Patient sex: M
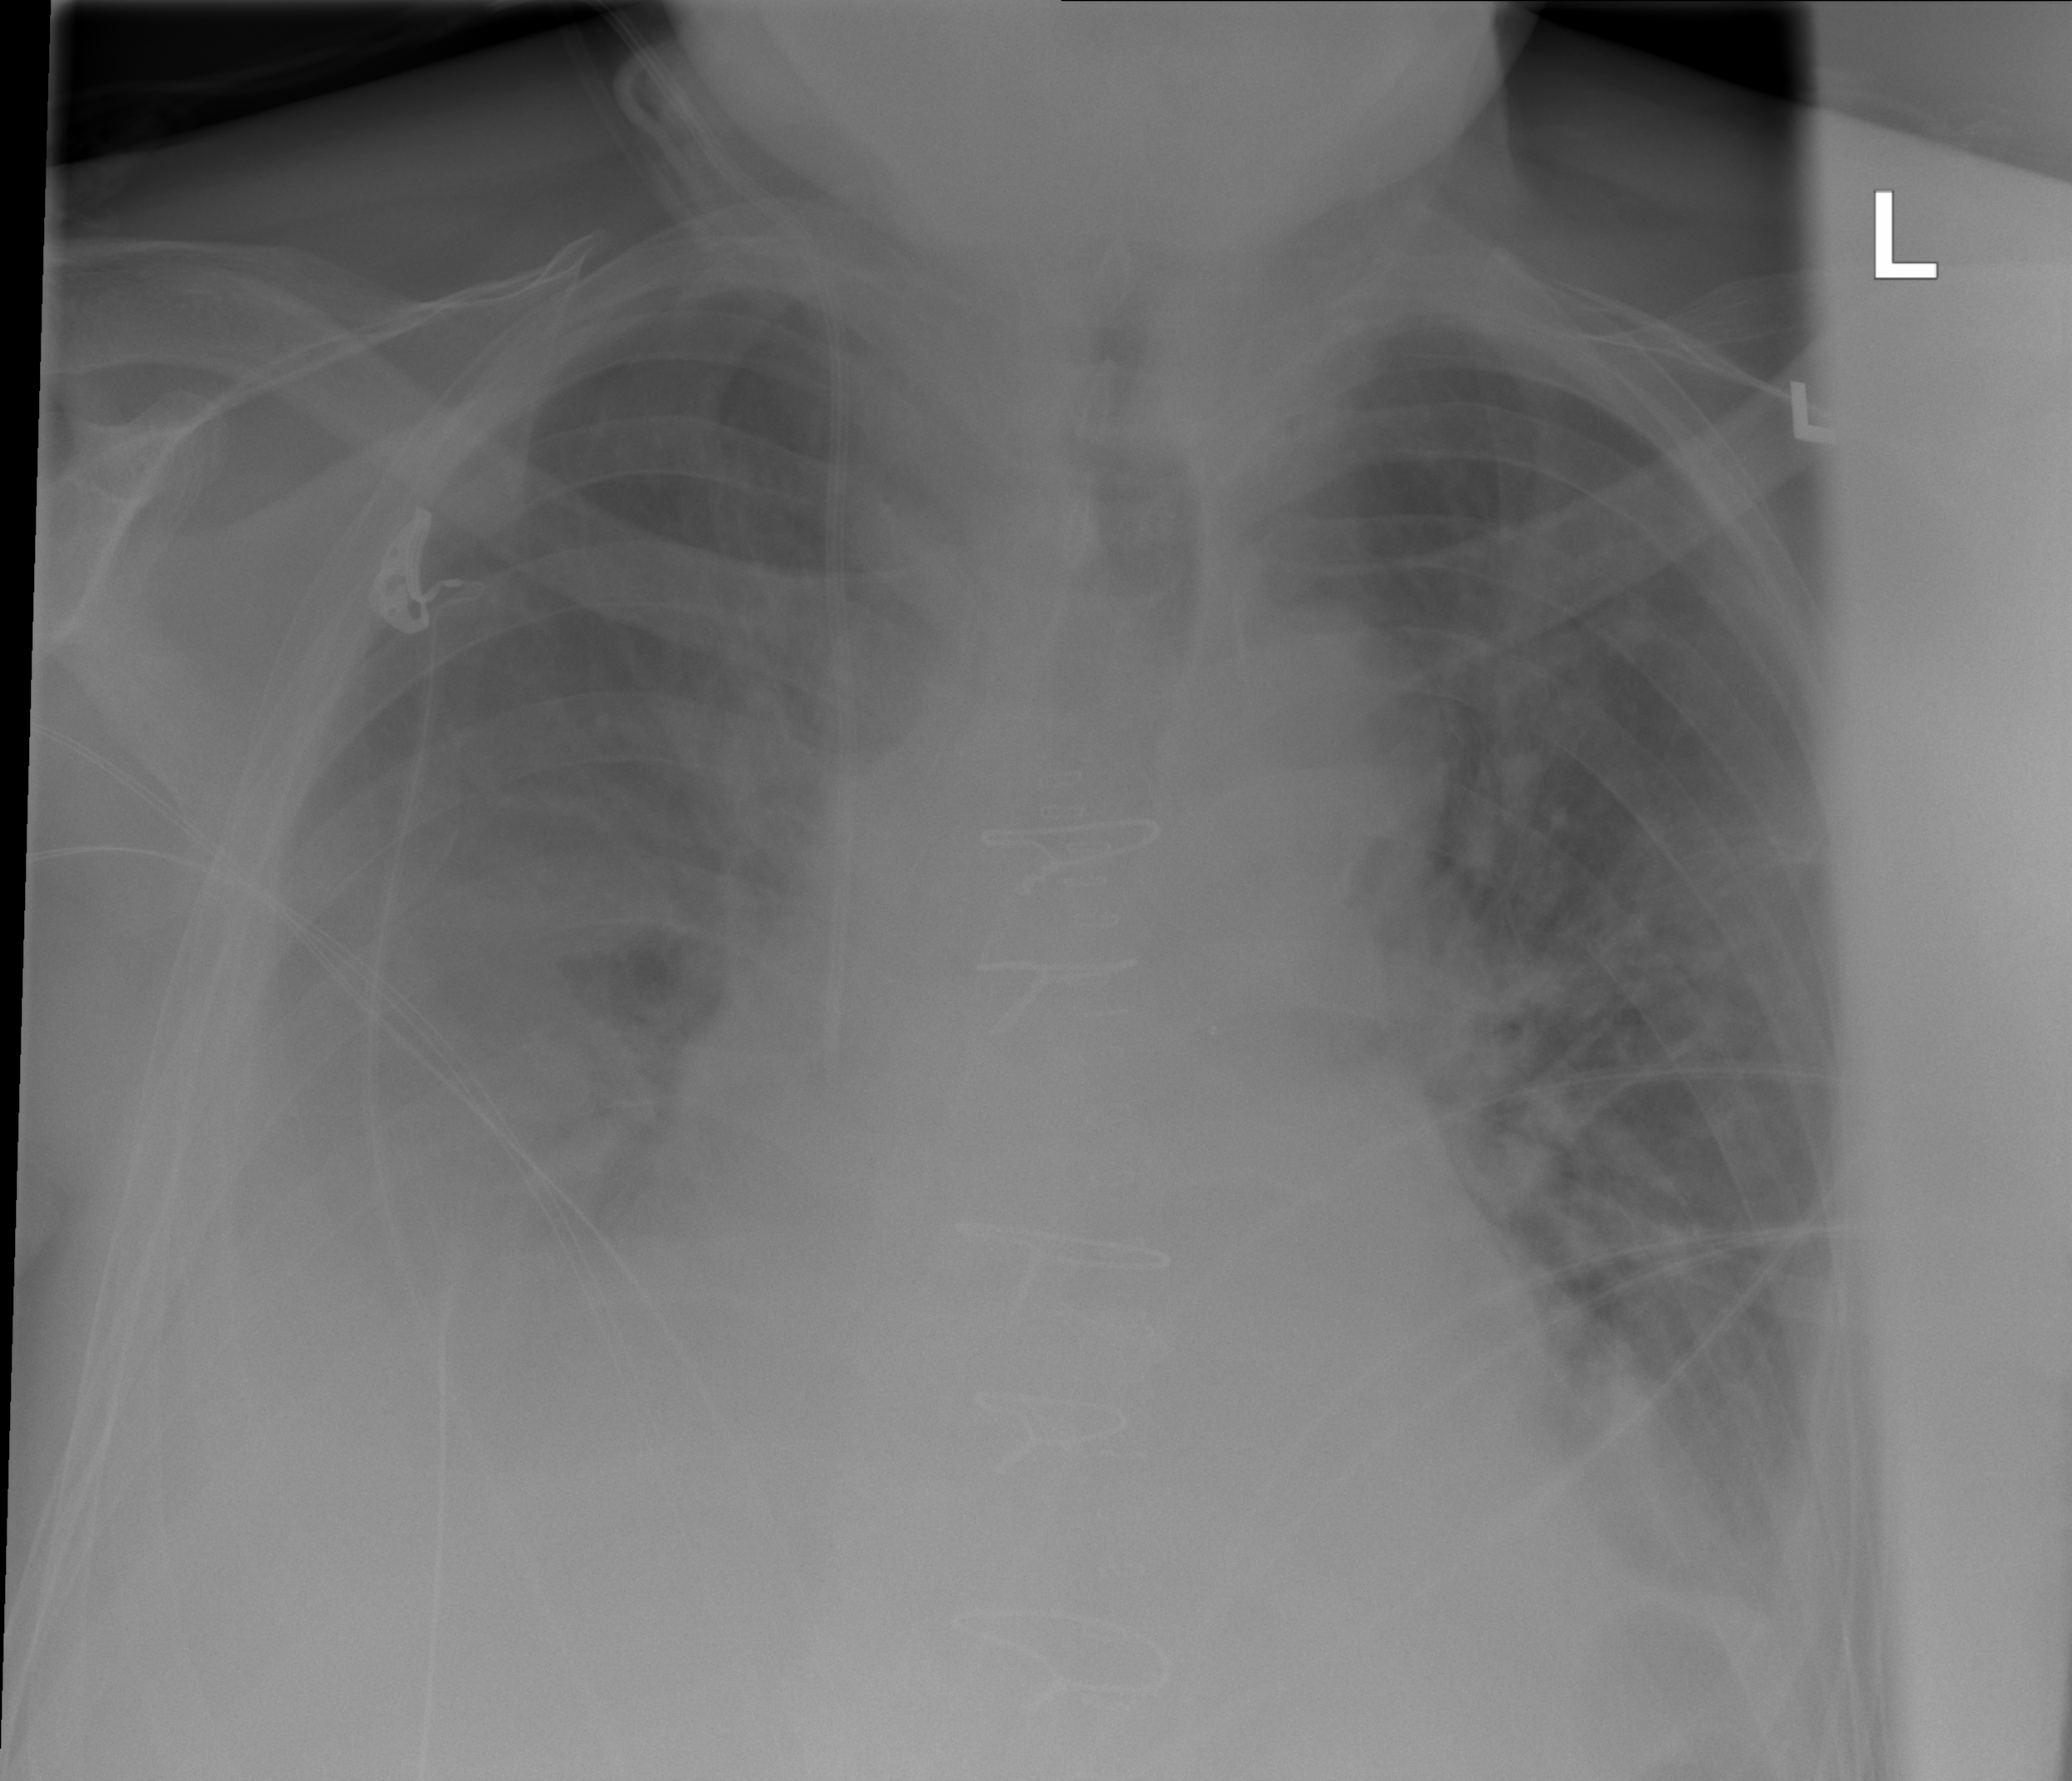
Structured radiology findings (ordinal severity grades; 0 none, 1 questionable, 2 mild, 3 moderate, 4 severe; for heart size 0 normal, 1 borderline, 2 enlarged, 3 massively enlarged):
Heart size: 3
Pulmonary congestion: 2
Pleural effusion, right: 3
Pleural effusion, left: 2
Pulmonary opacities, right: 0
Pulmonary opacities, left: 0
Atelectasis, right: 3
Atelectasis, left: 2